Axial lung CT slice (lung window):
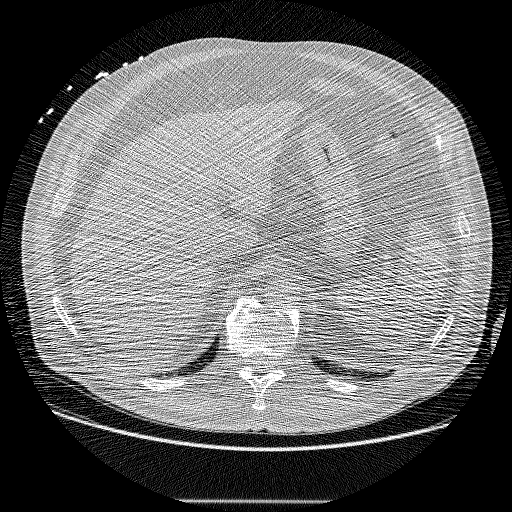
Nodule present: no